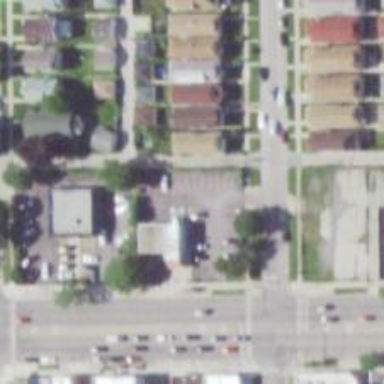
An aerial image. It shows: Alleyway designated as service road.